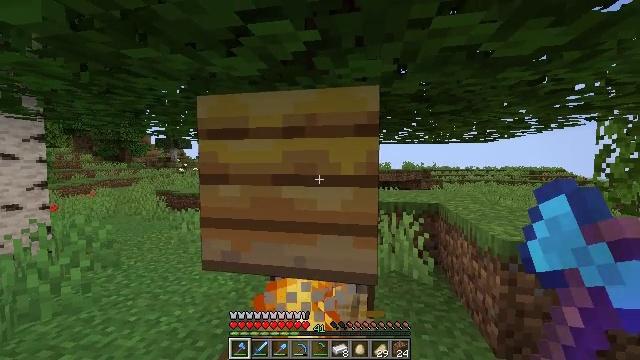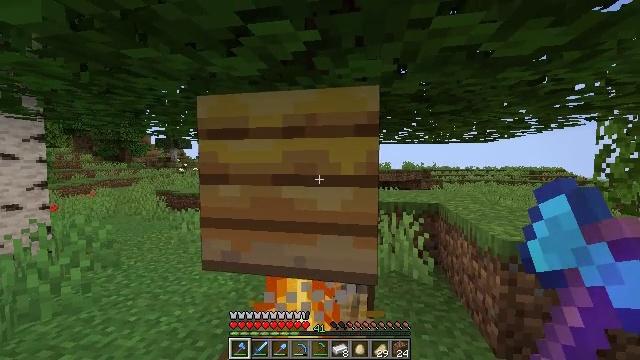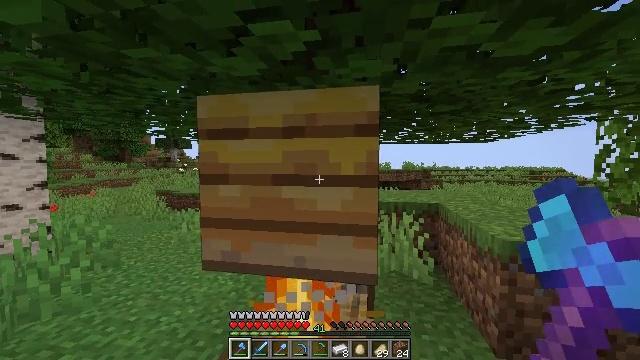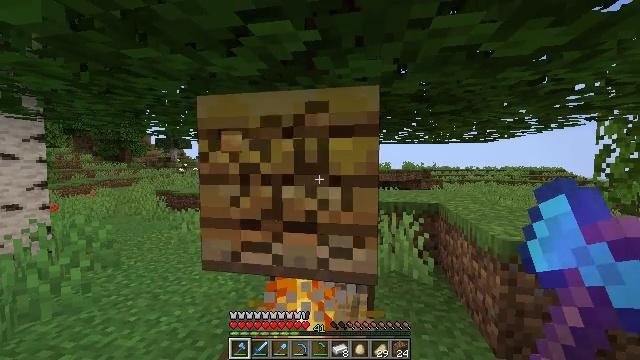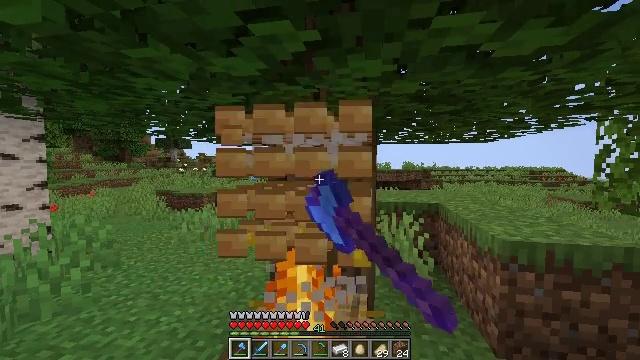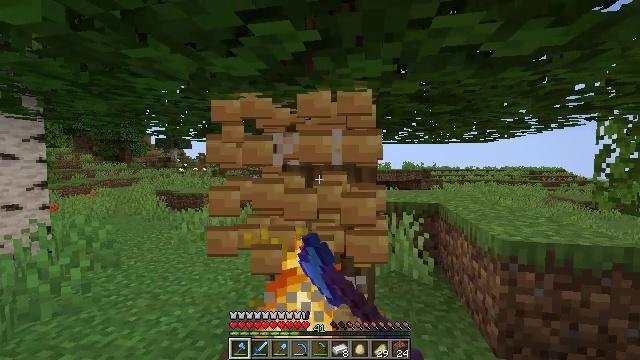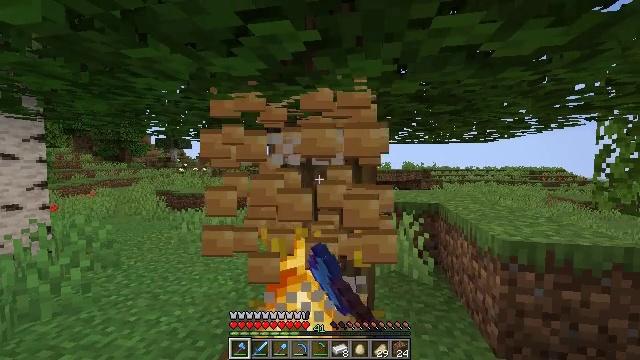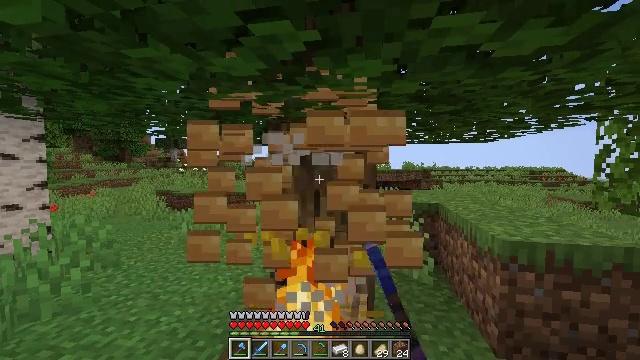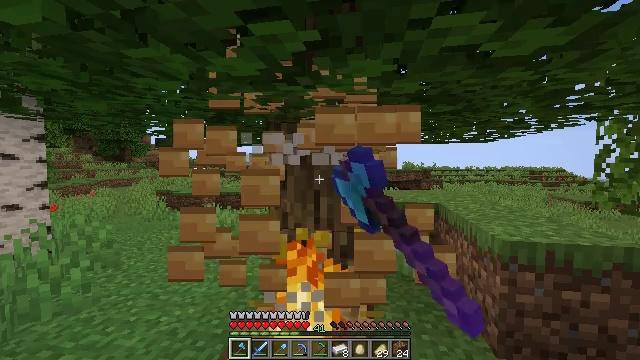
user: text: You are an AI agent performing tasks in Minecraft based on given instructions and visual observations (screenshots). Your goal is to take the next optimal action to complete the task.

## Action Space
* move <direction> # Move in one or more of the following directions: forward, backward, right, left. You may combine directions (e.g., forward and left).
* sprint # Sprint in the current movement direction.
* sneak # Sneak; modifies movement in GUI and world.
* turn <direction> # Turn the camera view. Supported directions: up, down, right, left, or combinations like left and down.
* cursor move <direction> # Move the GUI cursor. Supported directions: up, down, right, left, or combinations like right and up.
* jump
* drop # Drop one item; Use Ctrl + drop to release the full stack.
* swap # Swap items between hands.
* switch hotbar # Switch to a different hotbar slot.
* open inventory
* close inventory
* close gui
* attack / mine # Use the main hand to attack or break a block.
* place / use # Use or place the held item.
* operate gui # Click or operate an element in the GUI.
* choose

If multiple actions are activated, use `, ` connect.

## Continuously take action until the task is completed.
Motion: motion action
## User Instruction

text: Mine the bee nest.
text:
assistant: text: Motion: no_op
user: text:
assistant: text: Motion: no_op
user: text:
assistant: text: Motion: attack / mine
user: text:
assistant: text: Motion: attack / mine
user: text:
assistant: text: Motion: attack / mine
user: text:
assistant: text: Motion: attack / mine
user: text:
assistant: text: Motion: attack / mine
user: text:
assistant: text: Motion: attack / mine
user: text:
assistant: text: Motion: attack / mine